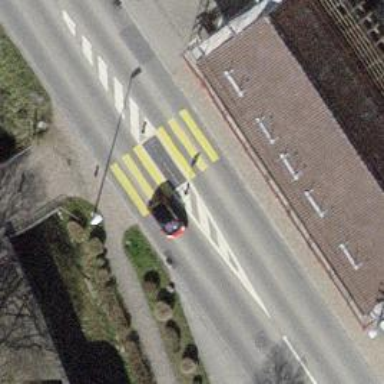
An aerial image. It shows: Uncontrolled zebra crossing with central island. The crossing is marked with zebra stripes.